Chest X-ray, PA view. Patient: 63 years old, sex M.
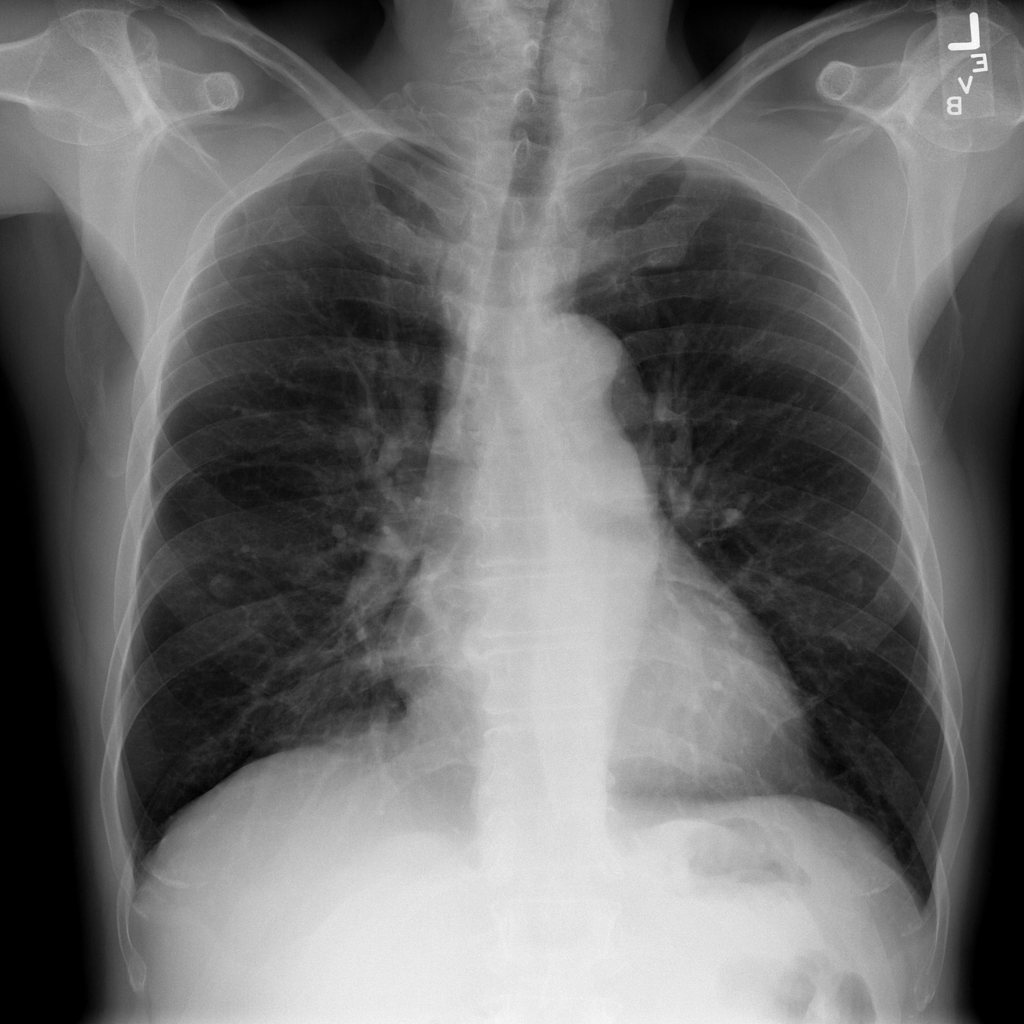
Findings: No Finding